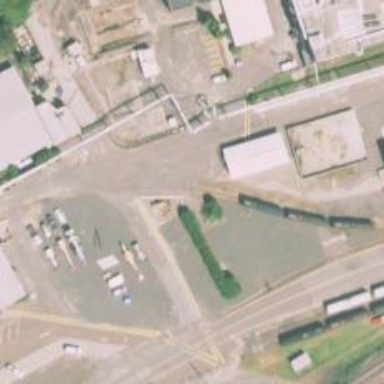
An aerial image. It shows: Railway spur service.